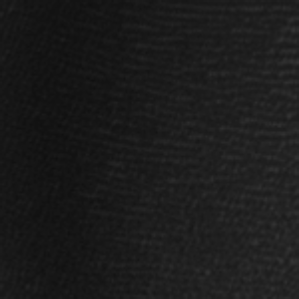
Label: frost